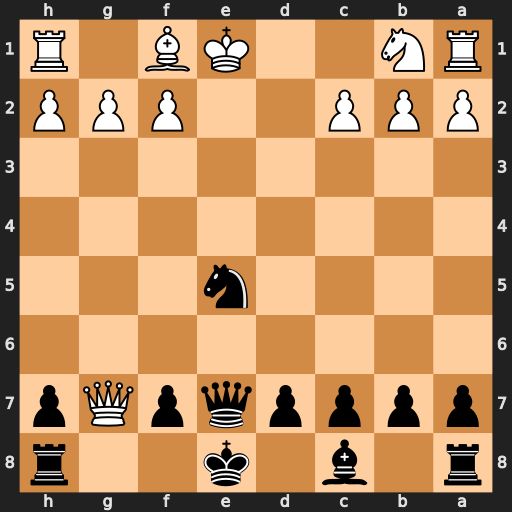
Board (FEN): r1b1k2r/ppppqpQp/8/4n3/8/8/PPP2PPP/RN2KB1R
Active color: b
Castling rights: KQkq
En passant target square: -
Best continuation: Nf3+ Kd1 Qe1#